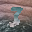
Label: 3